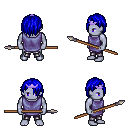
a pixel art fantasy rpg character, male body template, dark elf, purple skin, chain tabard jacket, metal pants, blue bangs hairstyle, purple tiara, spear, four views (front, back, left, right), 2x2 character sprite sheet, small pixel art, hard edges, no anti-aliasing